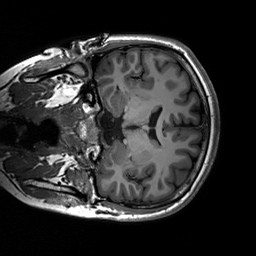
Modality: T1w
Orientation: coronal
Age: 25
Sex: female
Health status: healthy
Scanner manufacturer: siemens
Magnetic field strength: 3 T
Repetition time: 2.3 s
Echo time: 0.00236 s